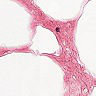
Metastatic tissue present: no